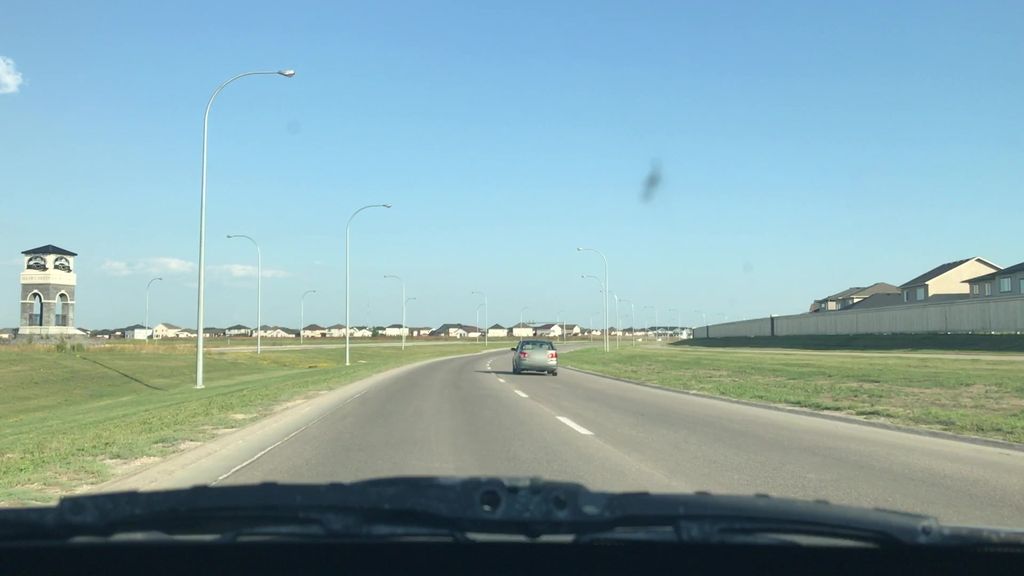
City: winnipeg